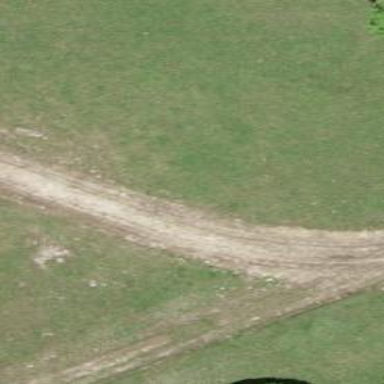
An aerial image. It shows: Unpaved track road.